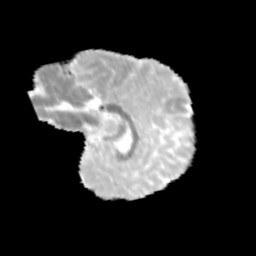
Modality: MD
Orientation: sagittal
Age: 10
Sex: male
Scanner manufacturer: siemens
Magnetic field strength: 3 T
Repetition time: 3.8 s
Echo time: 0.07 s